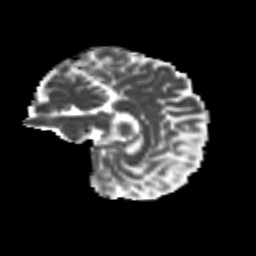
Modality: MD
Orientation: sagittal
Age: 24
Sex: female
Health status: healthy
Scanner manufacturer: siemens
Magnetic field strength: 3 T
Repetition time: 8.6 s
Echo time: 0.095 s